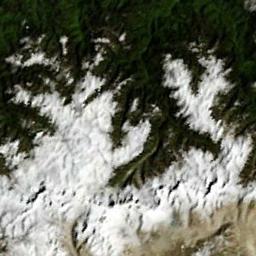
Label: snowberg